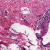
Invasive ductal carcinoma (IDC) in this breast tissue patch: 0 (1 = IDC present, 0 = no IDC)